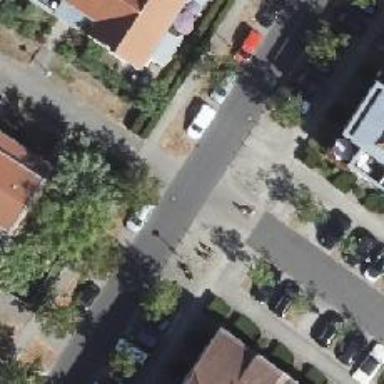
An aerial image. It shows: Residential road with asphalt surface and separate sidewalk.